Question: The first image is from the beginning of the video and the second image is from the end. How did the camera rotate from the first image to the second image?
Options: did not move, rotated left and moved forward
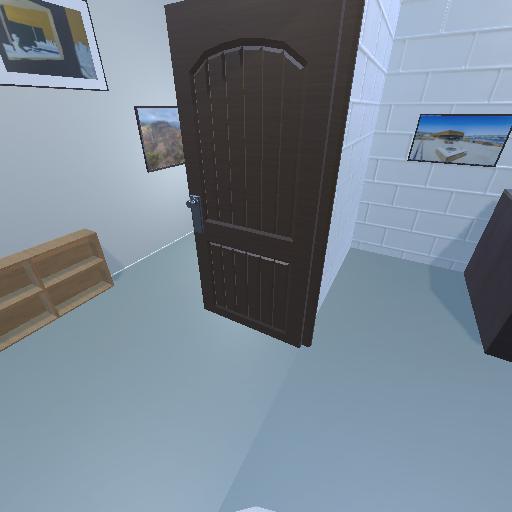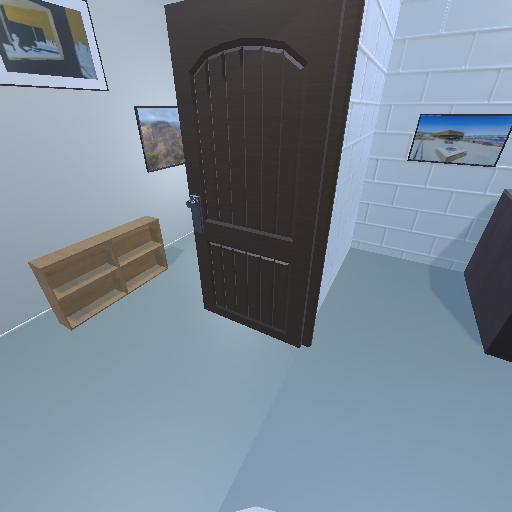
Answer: did not move